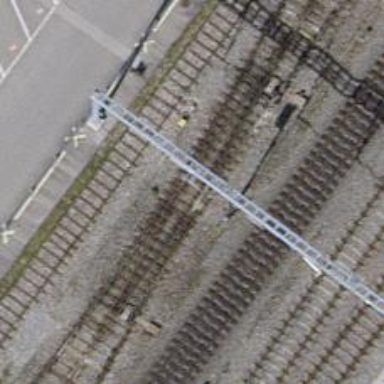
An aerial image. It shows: Railway switch.